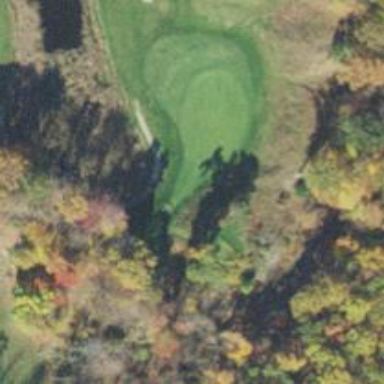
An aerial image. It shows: Golf tee.